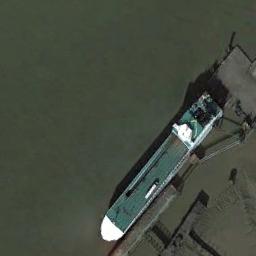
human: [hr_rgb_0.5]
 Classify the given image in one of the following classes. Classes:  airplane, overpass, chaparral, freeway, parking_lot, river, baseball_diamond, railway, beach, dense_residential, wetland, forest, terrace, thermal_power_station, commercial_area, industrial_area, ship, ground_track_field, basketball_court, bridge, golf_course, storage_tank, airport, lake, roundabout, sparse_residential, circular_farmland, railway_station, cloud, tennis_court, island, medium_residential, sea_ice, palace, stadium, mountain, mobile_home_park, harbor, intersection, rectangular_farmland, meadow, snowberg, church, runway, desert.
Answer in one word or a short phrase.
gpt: ship